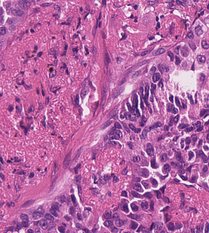
Tumor epithelial tissue: yes
Tumor-associated stroma tissue: yes
Normal tissue: no